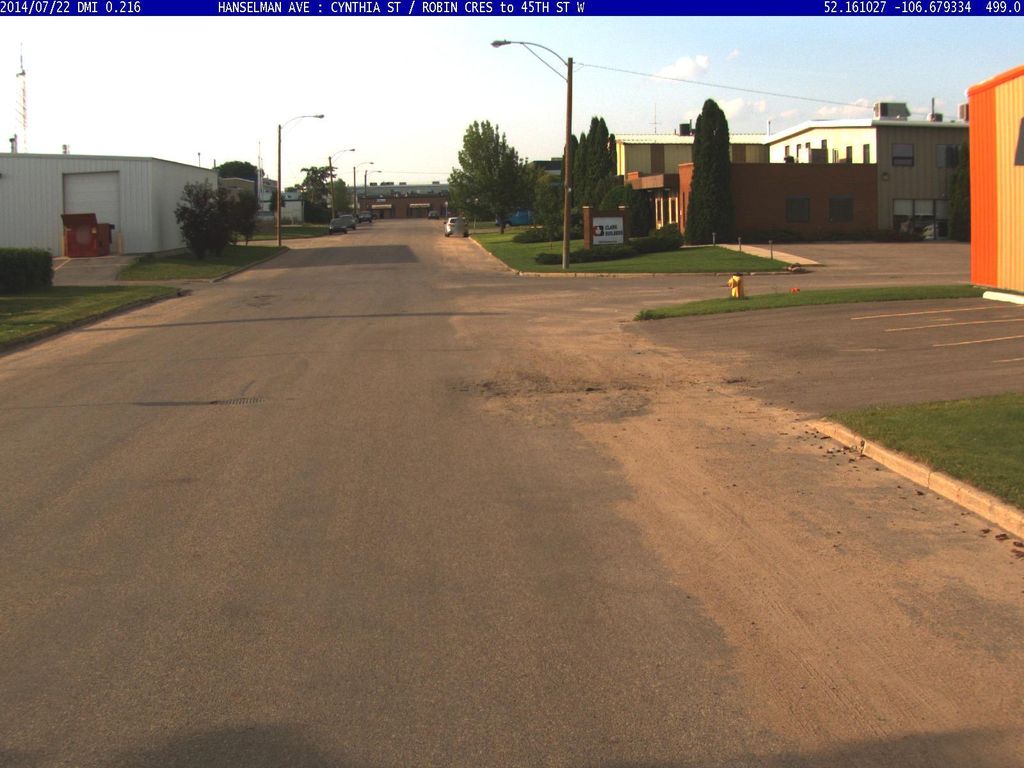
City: saskatoon